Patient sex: M
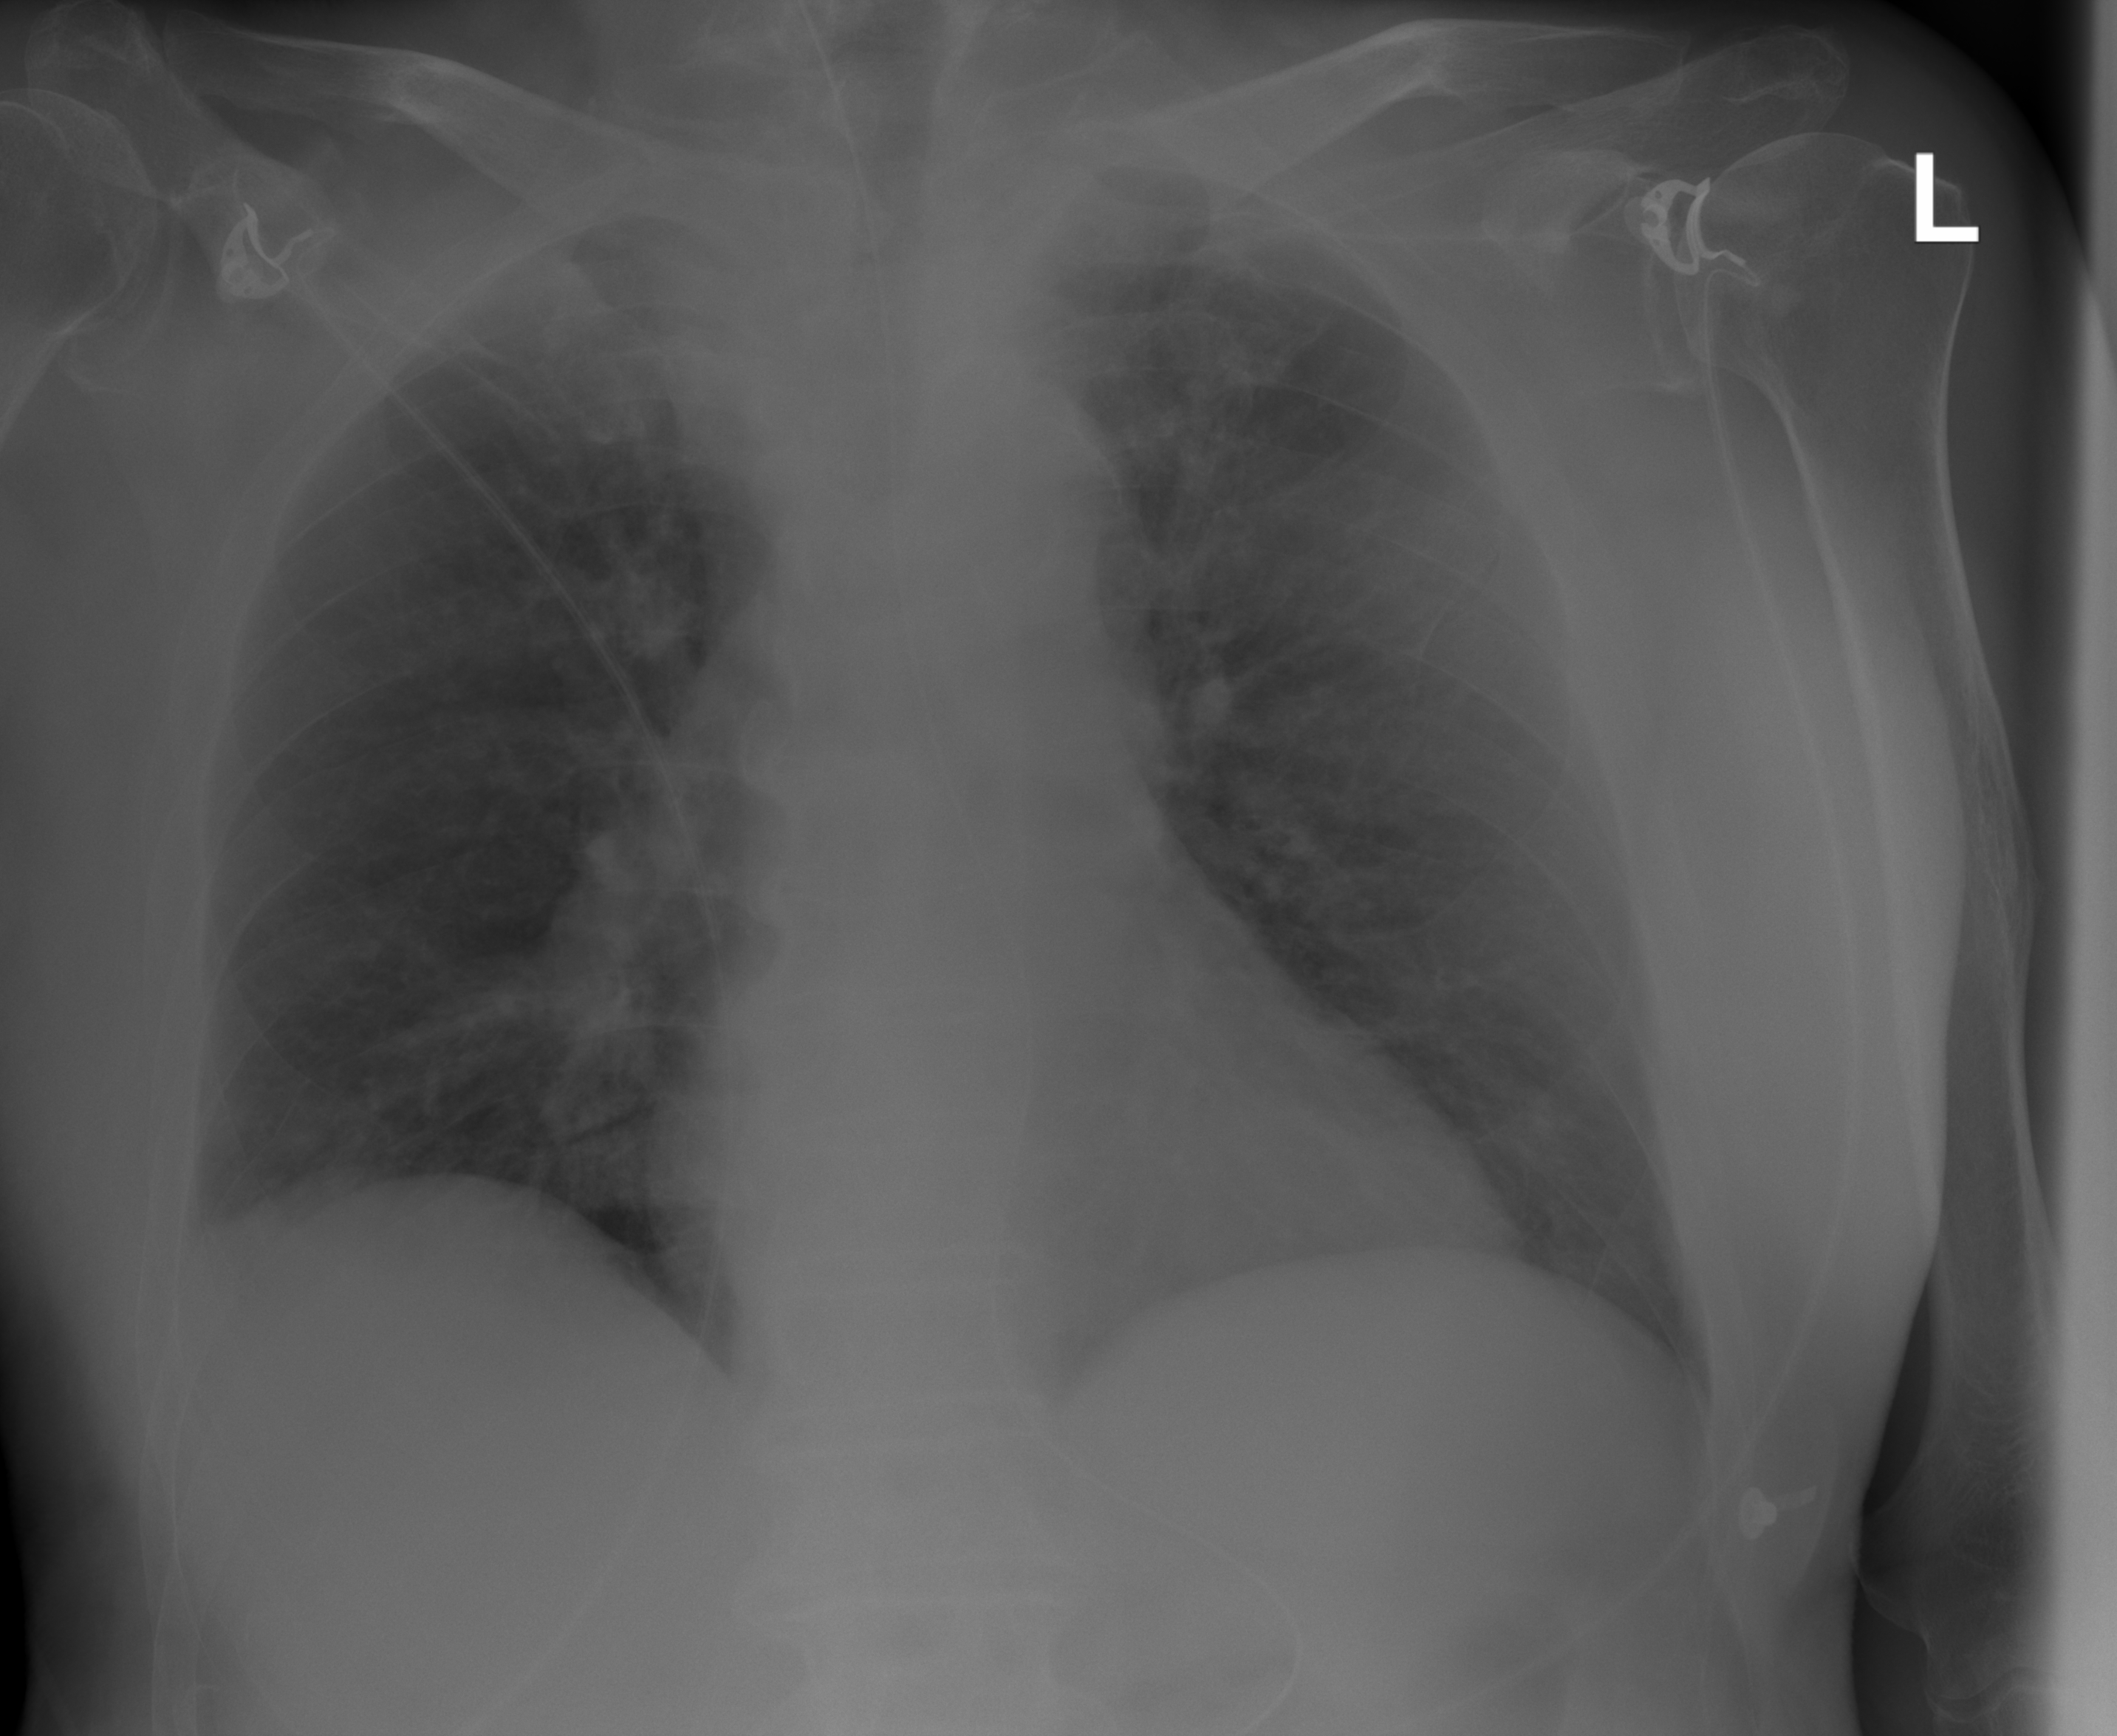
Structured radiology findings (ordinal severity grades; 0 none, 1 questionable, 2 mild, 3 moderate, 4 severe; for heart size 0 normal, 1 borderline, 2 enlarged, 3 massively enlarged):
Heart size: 2
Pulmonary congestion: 0
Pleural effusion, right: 0
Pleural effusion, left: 0
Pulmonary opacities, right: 2
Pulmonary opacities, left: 2
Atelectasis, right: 2
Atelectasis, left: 0